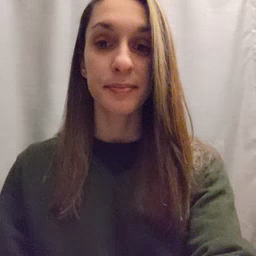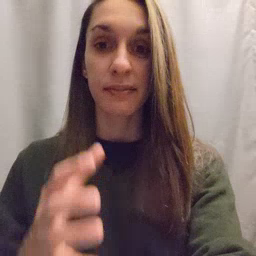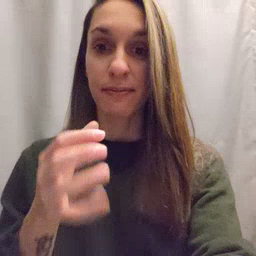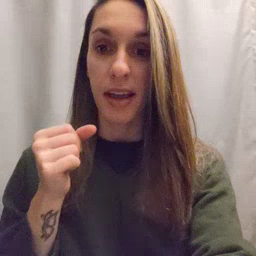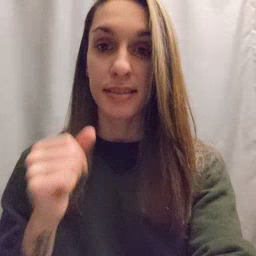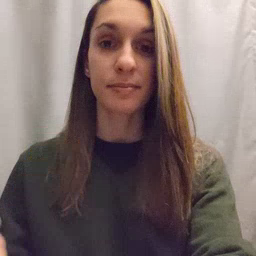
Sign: fast